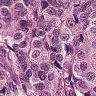
Metastatic tissue present: yes